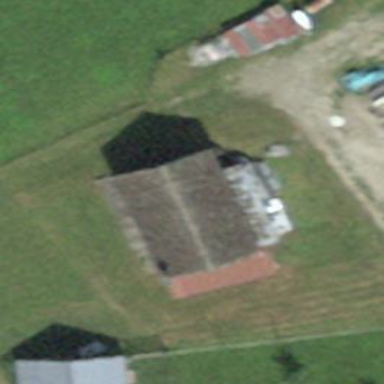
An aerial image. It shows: Cabin.